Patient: sex F, age 77
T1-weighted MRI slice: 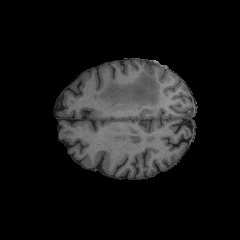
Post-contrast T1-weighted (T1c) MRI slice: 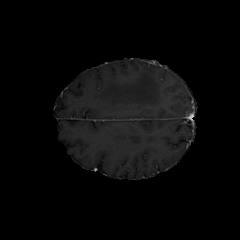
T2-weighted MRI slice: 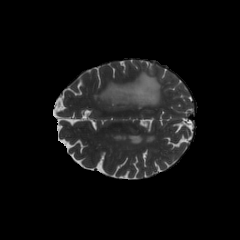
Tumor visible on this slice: yes
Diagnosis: Glioblastoma, IDH-wildtype
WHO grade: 4